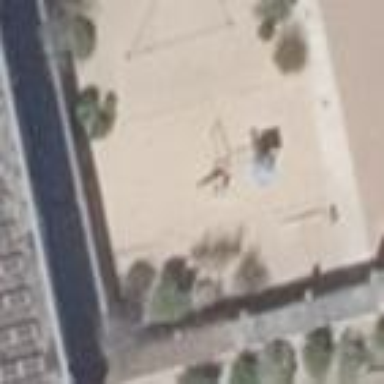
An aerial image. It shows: Playground area with natural sand ground.